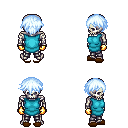
a pixel art fantasy rpg character, male body template, skeleton, teal tunic, metal pants, white cyan short bangs hairstyle, gold gloves, brown slippers, four views (front, back, left, right), 2x2 character sprite sheet, small pixel art, hard edges, no anti-aliasing